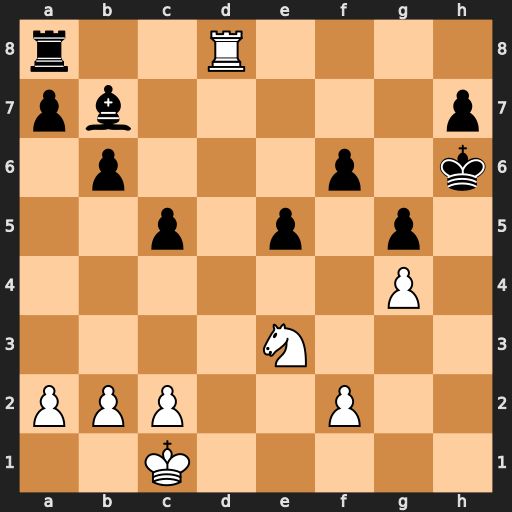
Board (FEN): r2R4/pb5p/1p3p1k/2p1p1p1/6P1/4N3/PPP2P2/2K5
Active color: w
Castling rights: -
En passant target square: -
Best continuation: Nf5+ Kg6 Rd7